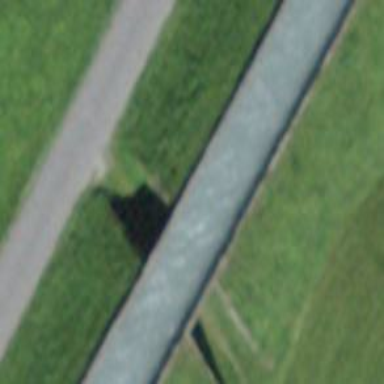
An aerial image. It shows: Retaining wall.